Field crop: maize
Growth stage: 2
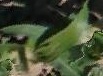
Species: maize